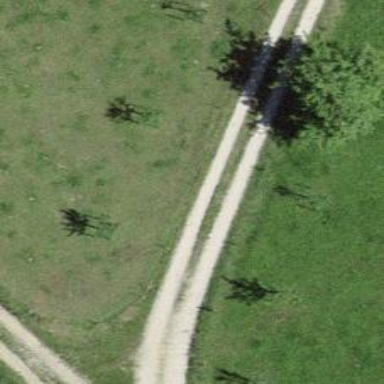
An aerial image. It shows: Unpaved track with grade2 tracktype.